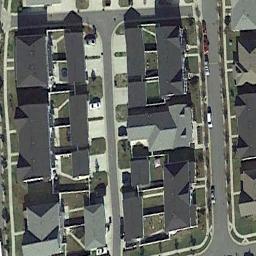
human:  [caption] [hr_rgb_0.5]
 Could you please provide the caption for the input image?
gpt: In densely populated areas there are many roads and neatly arranged houses and trees as well as large lawns and many vehicles .

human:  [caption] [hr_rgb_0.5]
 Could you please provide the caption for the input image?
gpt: There are trees near the house .

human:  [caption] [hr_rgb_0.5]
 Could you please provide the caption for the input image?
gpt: The dense residential is next to the road .

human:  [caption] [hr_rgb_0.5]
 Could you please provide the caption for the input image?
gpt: A dense residential area has lots of houses with lawns while a road goes through the residential area .

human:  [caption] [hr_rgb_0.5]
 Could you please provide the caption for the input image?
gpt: There are many black buildings arranged neatly on dense residential area .